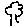
Label: tree